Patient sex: F
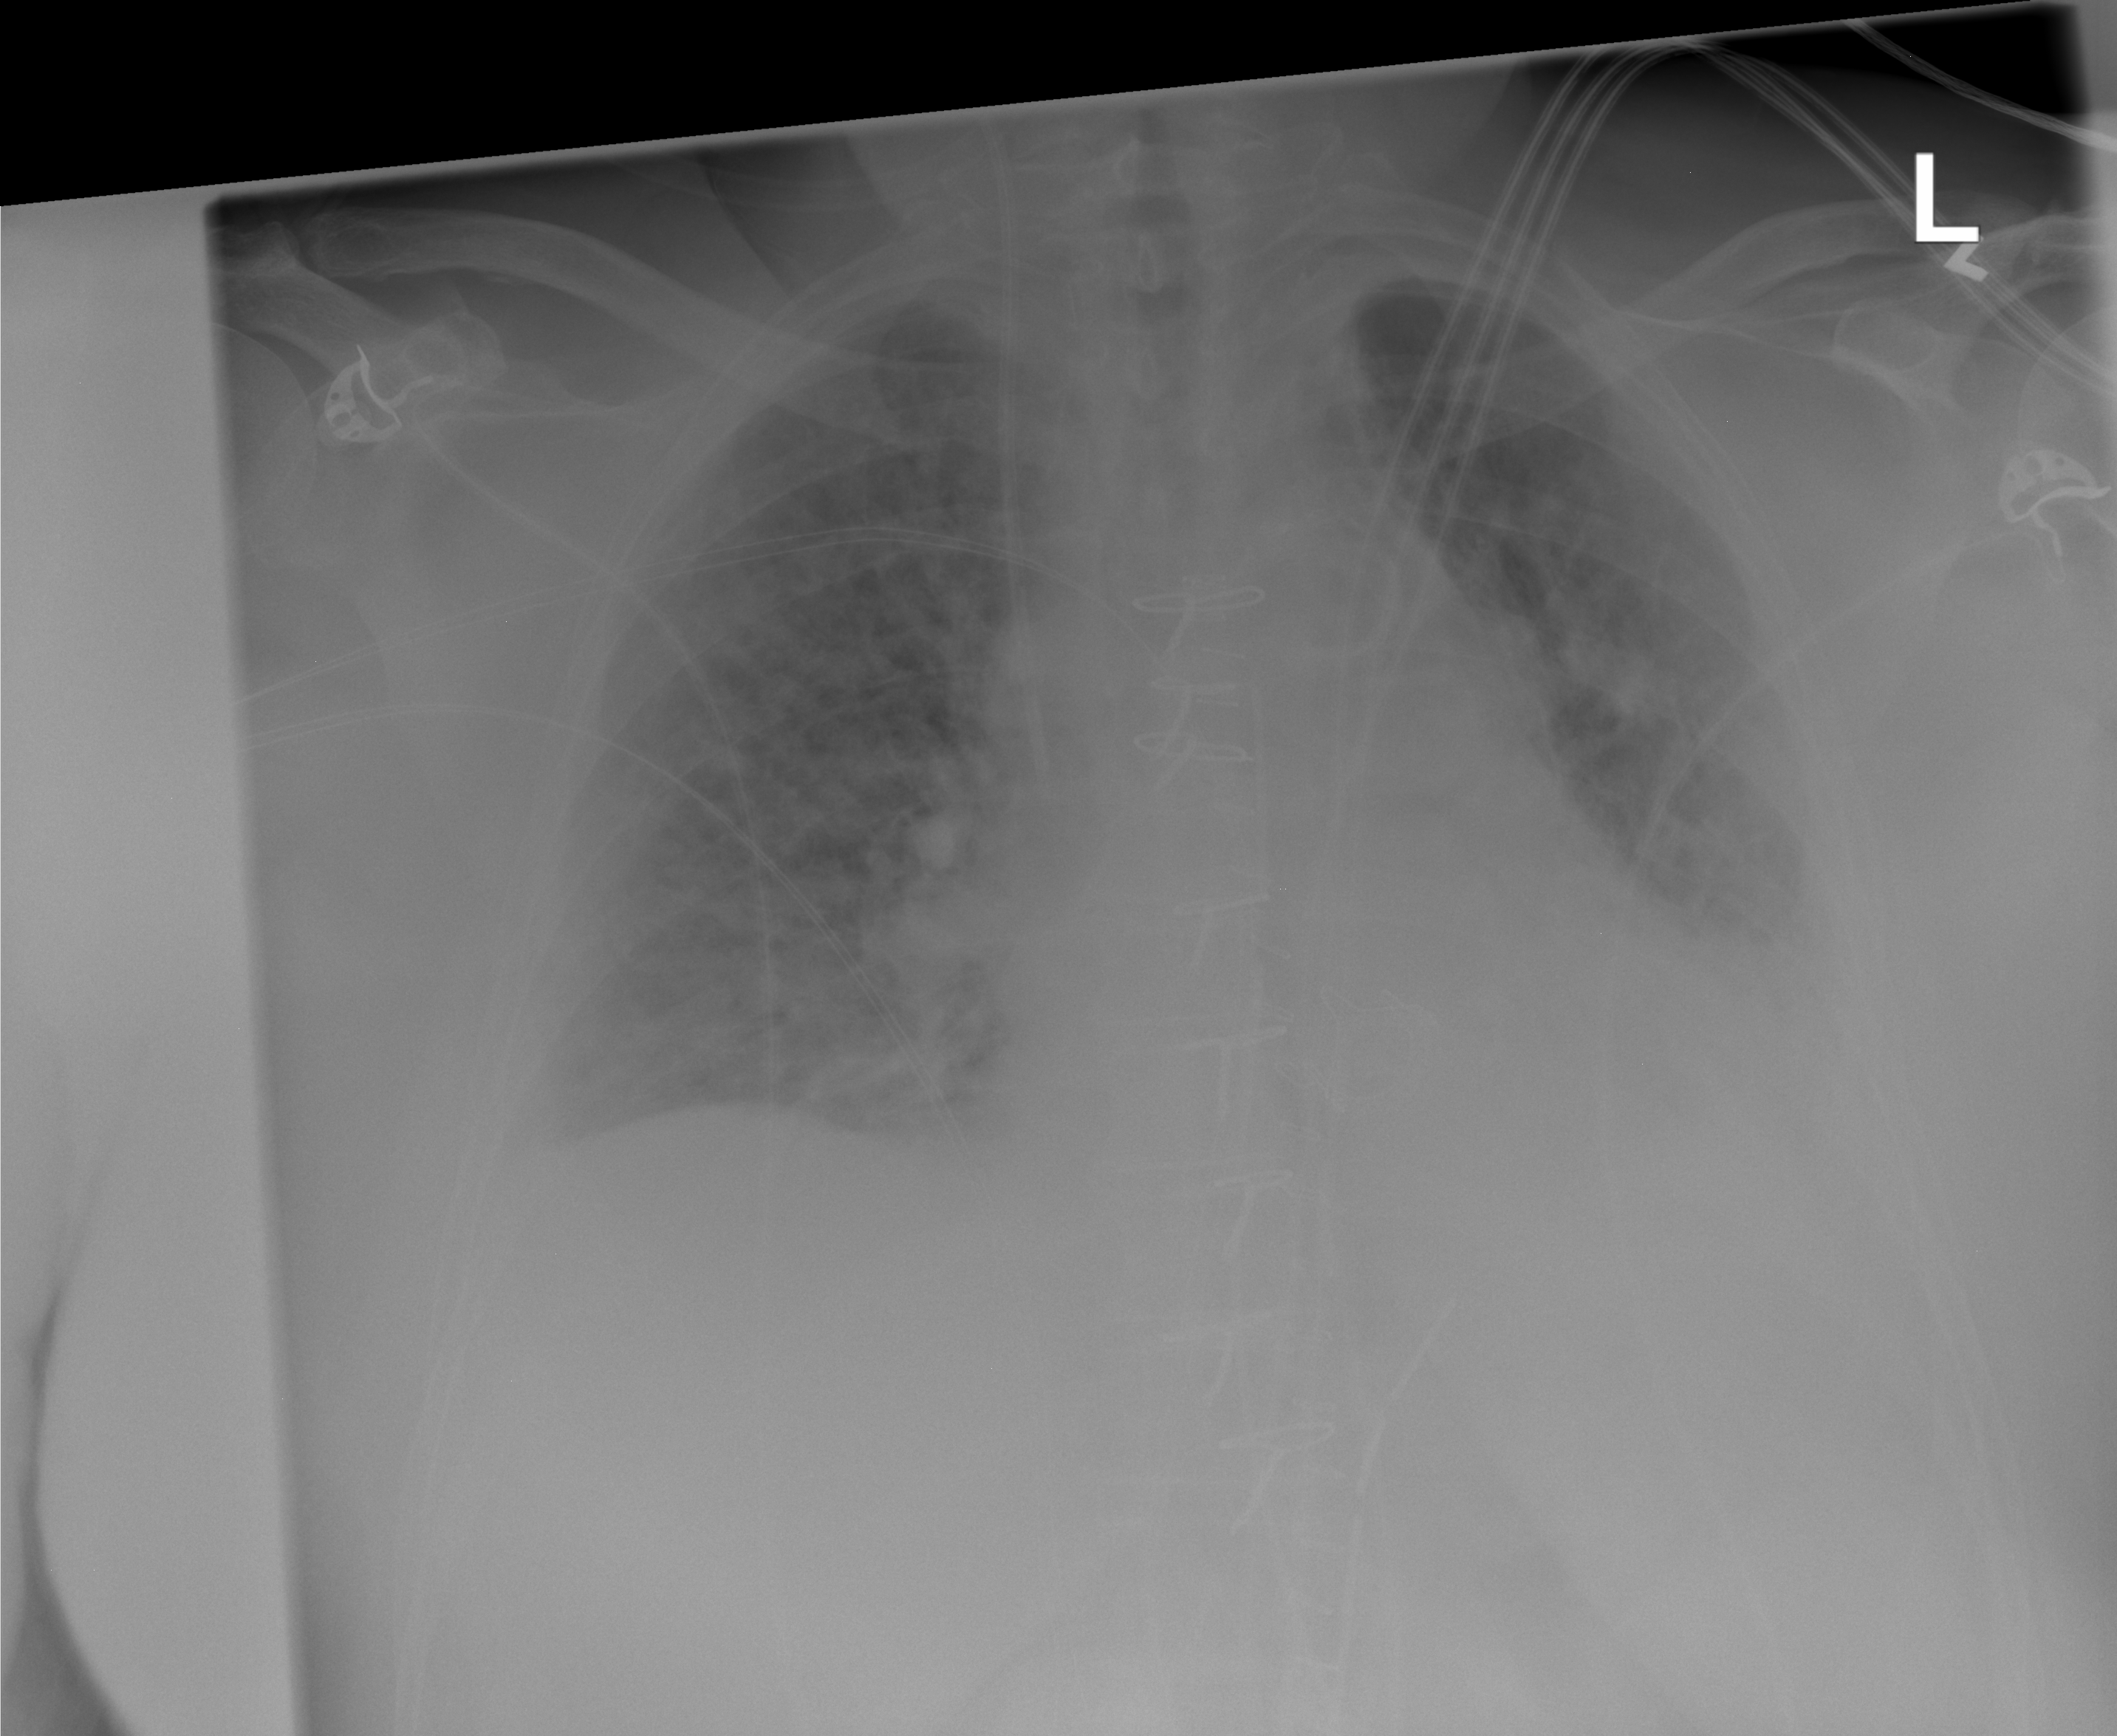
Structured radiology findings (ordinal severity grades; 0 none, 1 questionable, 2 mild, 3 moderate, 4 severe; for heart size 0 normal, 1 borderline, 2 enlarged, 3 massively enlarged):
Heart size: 2
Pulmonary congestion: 3
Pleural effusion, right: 1
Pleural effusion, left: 3
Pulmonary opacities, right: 2
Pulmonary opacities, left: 2
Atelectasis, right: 2
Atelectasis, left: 2